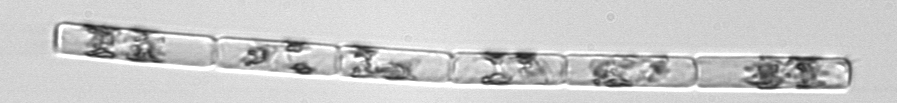
Label: Guinardia_delicatula